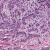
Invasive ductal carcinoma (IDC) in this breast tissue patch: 1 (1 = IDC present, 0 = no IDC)